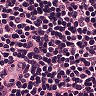
Metastatic tissue present: no